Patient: sex F, age 60
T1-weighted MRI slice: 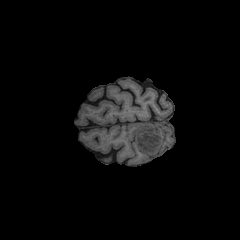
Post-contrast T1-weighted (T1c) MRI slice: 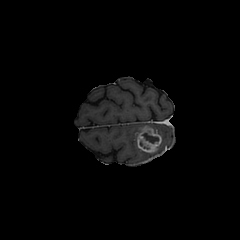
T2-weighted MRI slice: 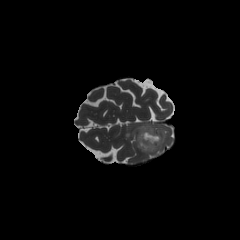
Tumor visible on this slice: yes
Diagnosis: Glioblastoma, IDH-wildtype
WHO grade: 4